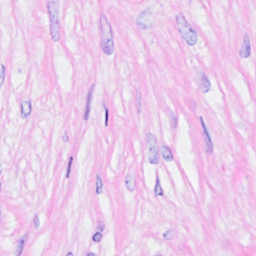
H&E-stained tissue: Breast